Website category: sports
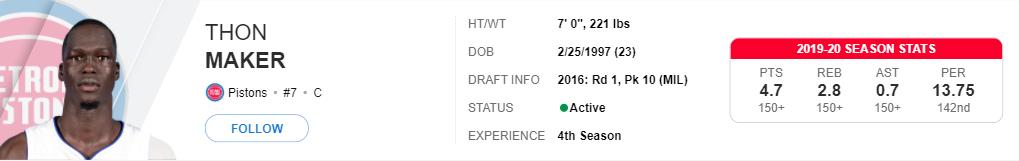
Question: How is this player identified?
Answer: Thon Maker

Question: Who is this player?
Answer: Thon Maker

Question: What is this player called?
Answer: Thon Maker

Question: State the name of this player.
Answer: Thon Maker

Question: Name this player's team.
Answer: Pistons

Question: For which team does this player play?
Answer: Pistons

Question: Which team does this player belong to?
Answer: Pistons

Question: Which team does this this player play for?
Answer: Pistons

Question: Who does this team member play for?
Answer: Pistons

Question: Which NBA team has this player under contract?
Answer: Pistons

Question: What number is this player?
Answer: #7

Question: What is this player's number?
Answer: #7

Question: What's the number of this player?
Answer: #7

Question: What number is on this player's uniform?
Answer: #7

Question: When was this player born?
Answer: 2/25/1997

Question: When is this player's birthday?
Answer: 2/25/1997

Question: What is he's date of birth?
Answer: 2/25/1997

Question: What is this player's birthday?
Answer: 2/25/1997

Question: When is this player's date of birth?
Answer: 2/25/1997

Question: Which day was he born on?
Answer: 2/25/1997

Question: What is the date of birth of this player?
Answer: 2/25/1997

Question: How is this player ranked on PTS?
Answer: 4.7

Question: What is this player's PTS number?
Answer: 4.7

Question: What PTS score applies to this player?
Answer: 4.7

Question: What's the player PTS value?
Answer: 4.7

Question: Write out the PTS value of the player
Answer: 4.7

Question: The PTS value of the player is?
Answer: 4.7

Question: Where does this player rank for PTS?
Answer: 150+

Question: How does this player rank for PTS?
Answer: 150+

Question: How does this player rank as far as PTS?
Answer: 150+

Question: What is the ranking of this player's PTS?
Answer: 150+

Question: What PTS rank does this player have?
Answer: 150+

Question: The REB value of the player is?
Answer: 2.8

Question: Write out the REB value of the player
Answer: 2.8

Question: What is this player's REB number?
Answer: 2.8

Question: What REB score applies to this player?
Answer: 2.8

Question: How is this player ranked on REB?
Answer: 2.8

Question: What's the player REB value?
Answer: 2.8

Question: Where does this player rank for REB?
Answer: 150+

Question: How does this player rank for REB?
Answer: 150+

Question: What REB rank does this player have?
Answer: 150+

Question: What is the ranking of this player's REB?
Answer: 150+

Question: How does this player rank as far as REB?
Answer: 150+

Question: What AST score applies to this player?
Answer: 0.7

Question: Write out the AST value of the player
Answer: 0.7

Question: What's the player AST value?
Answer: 0.7

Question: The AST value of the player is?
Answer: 0.7

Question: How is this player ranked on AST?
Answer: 0.7

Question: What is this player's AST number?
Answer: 0.7

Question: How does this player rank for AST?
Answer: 150+

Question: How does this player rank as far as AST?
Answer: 150+

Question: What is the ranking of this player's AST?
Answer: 150+

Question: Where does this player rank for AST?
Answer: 150+

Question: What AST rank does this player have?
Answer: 150+

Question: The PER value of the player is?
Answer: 13.75

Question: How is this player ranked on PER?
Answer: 13.75

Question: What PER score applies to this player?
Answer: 13.75

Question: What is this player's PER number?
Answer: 13.75

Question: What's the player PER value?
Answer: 13.75

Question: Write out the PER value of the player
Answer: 13.75

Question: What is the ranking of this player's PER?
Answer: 142nd

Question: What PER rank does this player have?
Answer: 142nd

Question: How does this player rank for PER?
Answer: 142nd

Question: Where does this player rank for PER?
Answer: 142nd